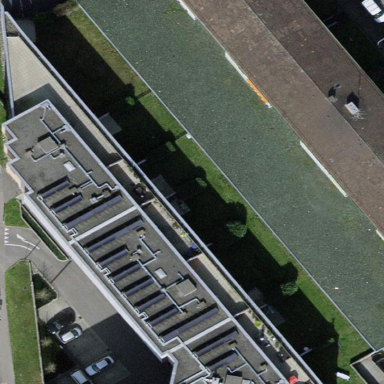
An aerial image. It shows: View of roof of building.